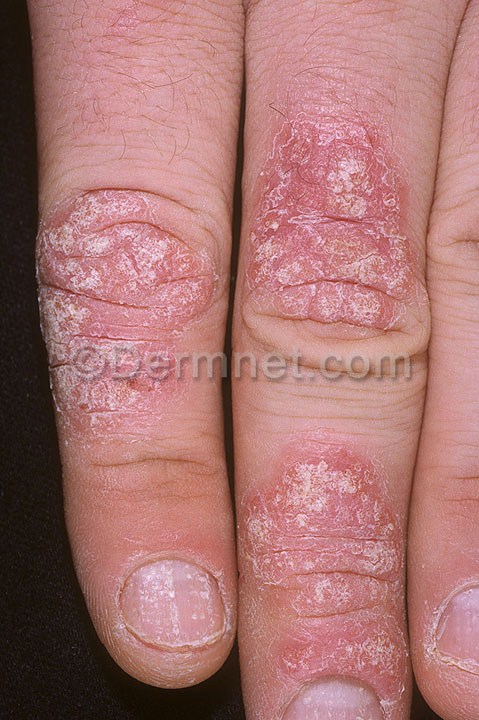
Disease: Psoriasis pictures Lichen Planus and related diseases